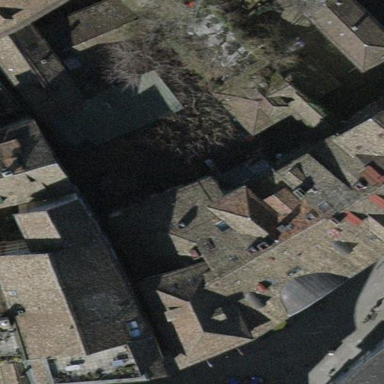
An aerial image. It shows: Unique round shape roof of apartment building.